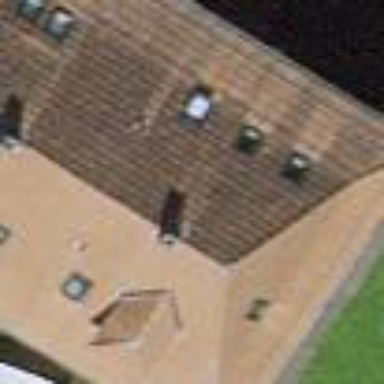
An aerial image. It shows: Semidetached house with hipped roof covered in maroon roof tiles. The roof orientation is across.